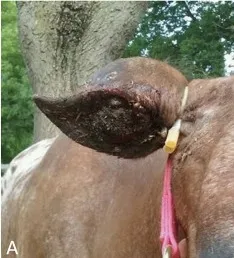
Placement of the constricting latex tourniquet on the base of the right pinna immediately after application (rostral view).
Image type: medical_photograph (other_medical_photograph)